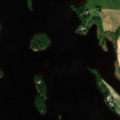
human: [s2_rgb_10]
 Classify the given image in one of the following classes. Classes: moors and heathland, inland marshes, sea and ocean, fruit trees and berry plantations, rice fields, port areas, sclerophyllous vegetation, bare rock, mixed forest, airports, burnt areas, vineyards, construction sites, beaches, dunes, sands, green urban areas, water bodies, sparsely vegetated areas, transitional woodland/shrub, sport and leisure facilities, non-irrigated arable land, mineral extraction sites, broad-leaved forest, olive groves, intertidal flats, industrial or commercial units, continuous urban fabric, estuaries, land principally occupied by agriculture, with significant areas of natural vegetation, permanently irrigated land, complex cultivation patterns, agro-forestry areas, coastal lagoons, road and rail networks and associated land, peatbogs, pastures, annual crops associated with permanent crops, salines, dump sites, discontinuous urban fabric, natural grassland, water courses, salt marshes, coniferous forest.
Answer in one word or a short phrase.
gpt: non-irrigated arable land, water bodies